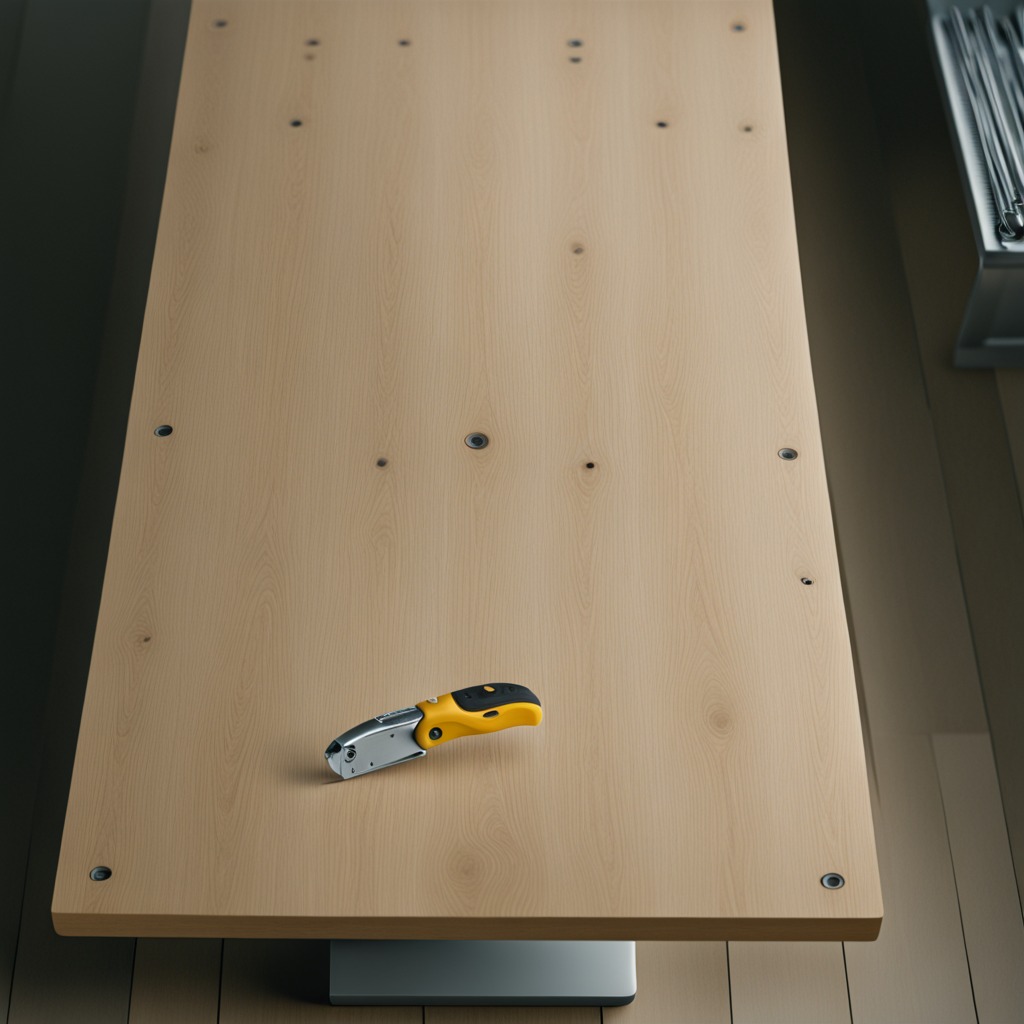
A utility knife is lying on the workbench inside a coastal fishing gear workshop.